Aerial crown-view tile of a tropical tree (Barro Colorado Island, Panama), acquired 20250512:
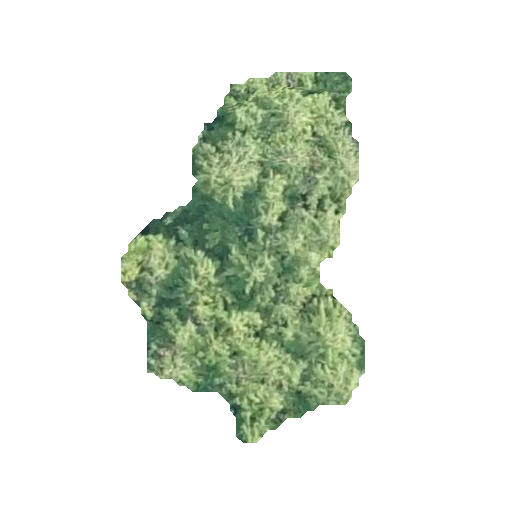
Species: Quararibea stenophylla
GBIF accepted scientific name: Quararibea stenophylla
Crown area: 86.884 m²